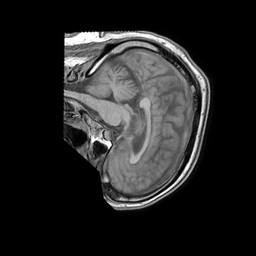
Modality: T1w
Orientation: sagittal
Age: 82
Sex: male
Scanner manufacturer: philips
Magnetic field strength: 1.5 T
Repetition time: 0.1753 s
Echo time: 0.001858 s